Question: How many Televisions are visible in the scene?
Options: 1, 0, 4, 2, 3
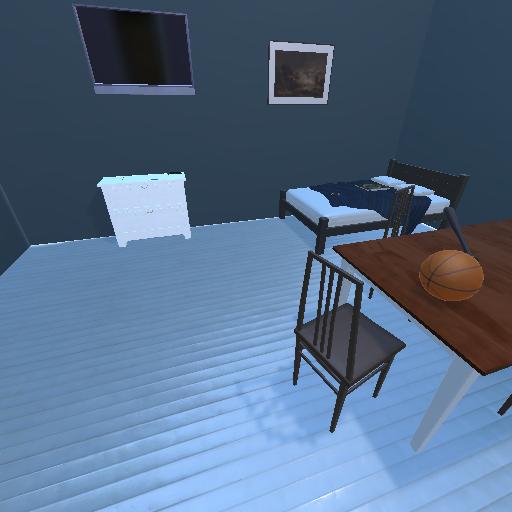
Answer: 1